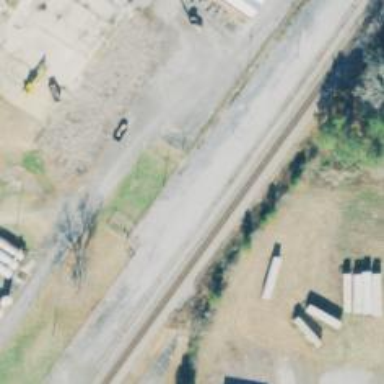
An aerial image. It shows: Site related to railway infrastructure.